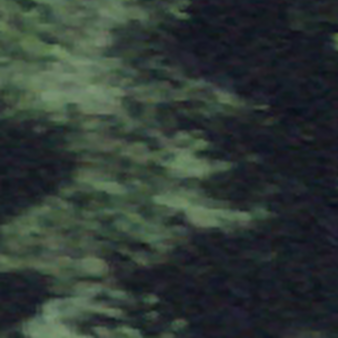
Label: other